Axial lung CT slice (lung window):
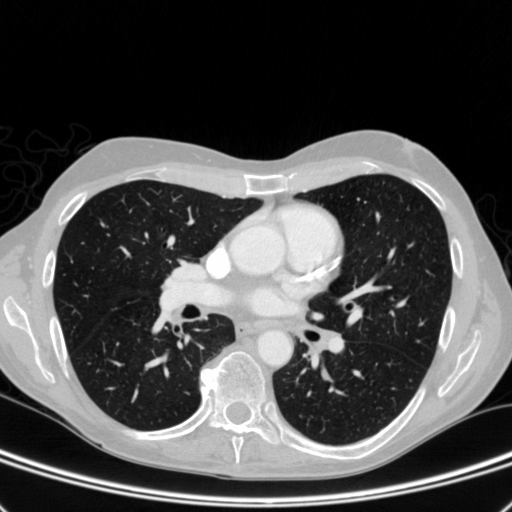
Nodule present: no